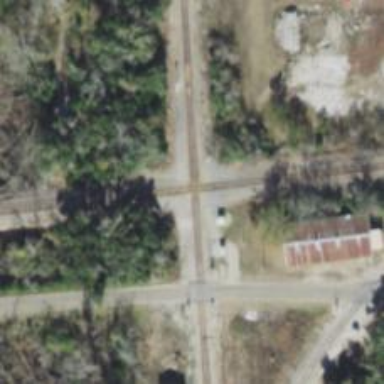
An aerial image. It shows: Railway crossing.